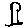
Label: tree